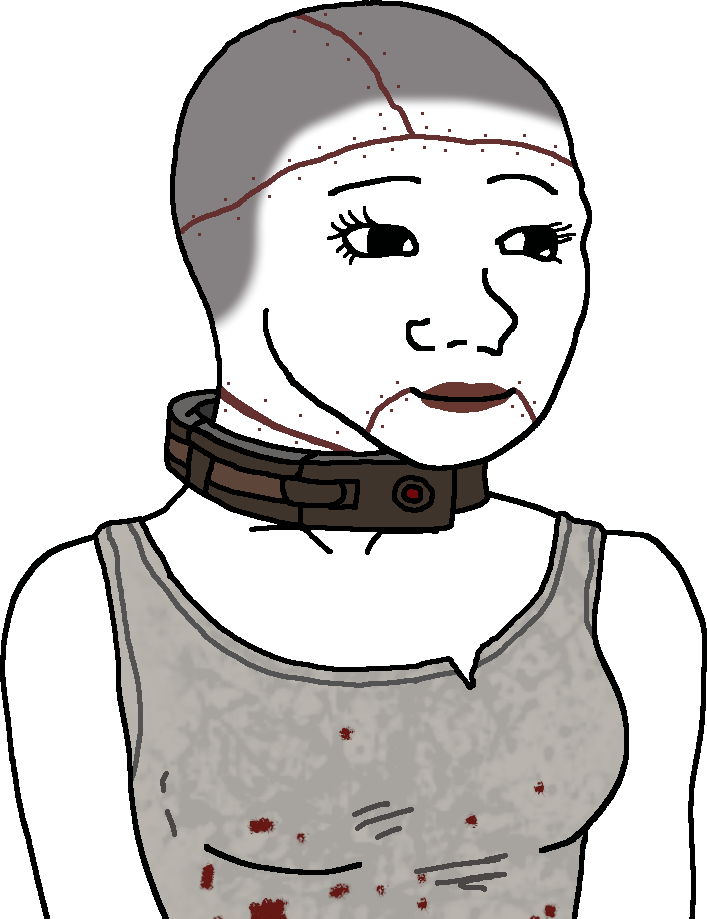
Label: 5_Trad_Wife